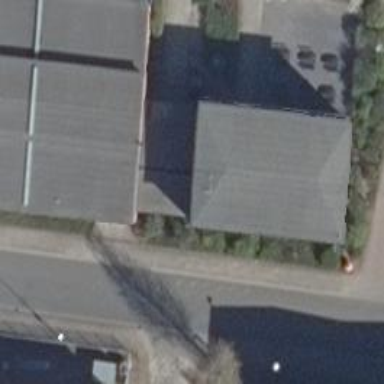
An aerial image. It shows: Restaurant.